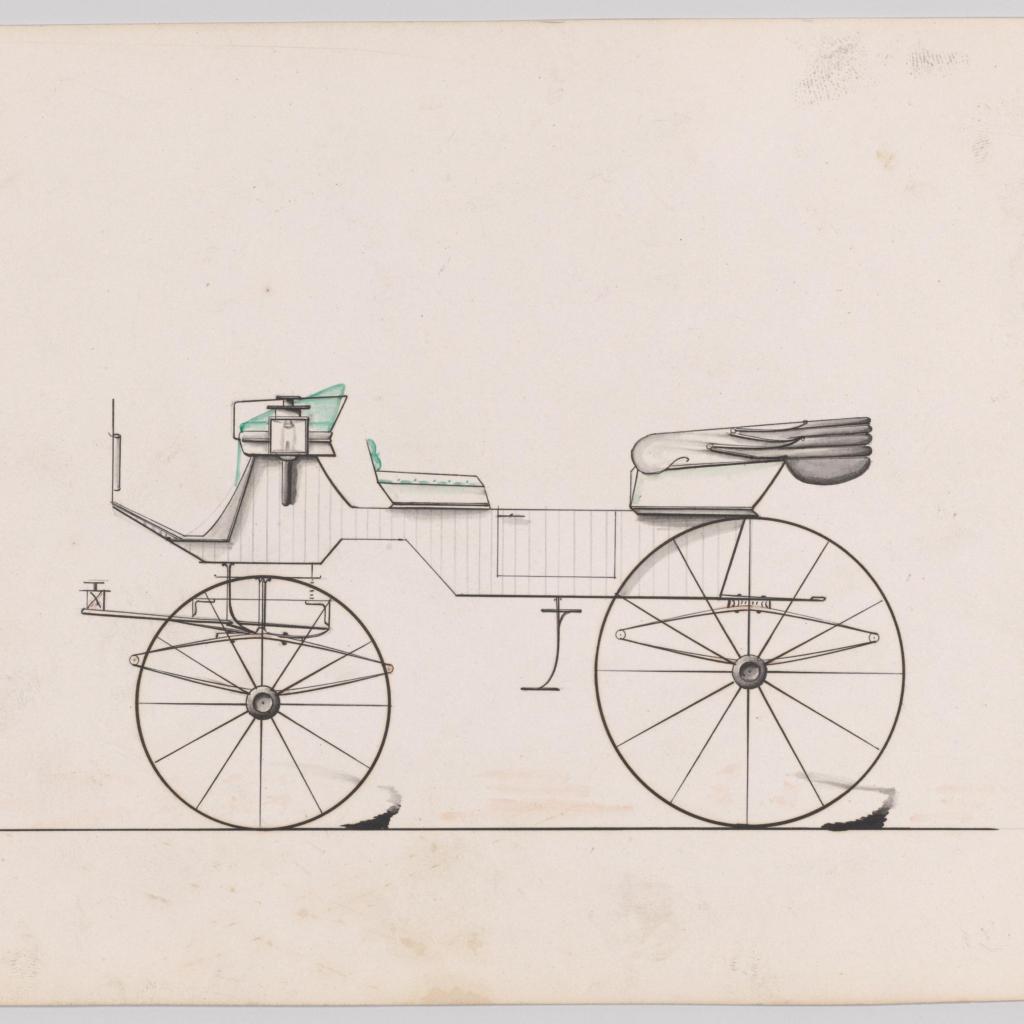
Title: Design for 6 seat Phaeton, no. 3008a
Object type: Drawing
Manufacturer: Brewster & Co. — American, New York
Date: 1874
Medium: Pen and black ink, watercolor and gouache
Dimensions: Sheet: 6 3/8 x 9 1/16 in. (16.2 x 23 cm)
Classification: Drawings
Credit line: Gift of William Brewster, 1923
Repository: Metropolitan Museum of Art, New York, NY